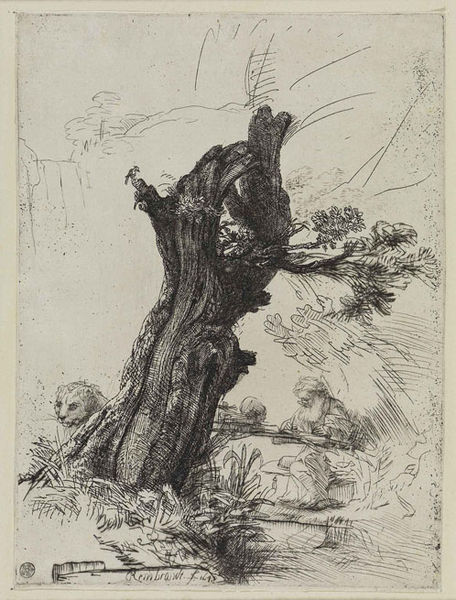
Titel: Der heilige Hieronymus bei dem Weidenstumpf (St. Jérome écrivant)
Künstler: Rembrandt
Standort: Karlsruhe
Institution: Staatliche Kunsthalle Karlsruhe
Schlagwörter: baum, berg, blätter, feder, felsen, himmel, kopf, mann, vogel, wasser, weiß, fluss, landschaft, menschen, sitzen, stadt, teich, äste, frau, grau, hintergrund, holz, kreide, schwarz, skizze, tisch, zeichnung, dame, gras, park, tier, tiere, weg, wiese, alt, bart, hose, mensch, rembrandt, schädel, tot, vollbart, bild, signatur, ast, bach, baumstamm, feld, gräser, natur, stamm, weide, zweige, busch, büsche, gebüsch, sträucher, sitzend, blatt, person, pflanze, pflanzen, wald, wasserfall, arbeit, affe, deutschland, bücher, ruhe, alter mann, lehrer, studie, fels, grafik, kahl, linien, schlucht, bank, friedrich, romantik, wild, dichter, inschrift, lesen, maler, striche, katze, tusche, greis, unterschrift, buch, kohle, zweig, druck, schraffur, radierung, künstler, schwarzweiß, brille, selbstbildnis, angel, bleistift, stempel, entwurf, totenkopf, werkzeug, unterholz, astloch, zeichnen, schreiben, rinde, nest, forscher, grad, leser, gelehrter, löwe, gestrüpp, schreiber, studium, lernen, schreibt, unfertig, stumpf, gezeichnet, schwar, zeichner, druch, baumstumpf, morsch, meister, leopard, raubkatze, affen, federzeichnung, baumruine, strichzeichnung, tieger, tiger, rembrand, raubtier, wildkatze, deutschlanf, hieronymus, toter baum, malt, zeichnet, puma, gepard, jaguar, inder, gestrüßß, sprosse, einkehr, kopfweide, skizzierung, weidenbaum, schrafierung, vart, löse, leopoard, unterhoz, rindeabgestorben, stumof, raubkkatze